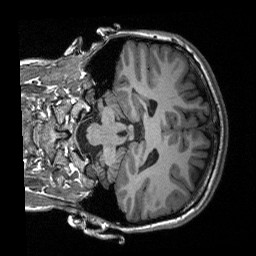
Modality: T1w
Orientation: coronal
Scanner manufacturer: siemens
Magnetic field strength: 3 T
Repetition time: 2.3 s
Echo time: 0.00226 s